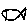
Label: fish